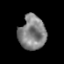
Tissue: prostate
Cell type: T cells
Senescence score: 0.3427
Nuclear area (px): 898
Mean DAPI intensity: 130.174